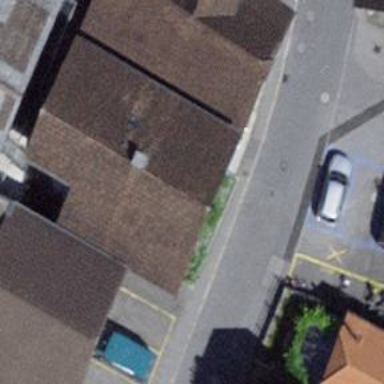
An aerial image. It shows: Restaurant.